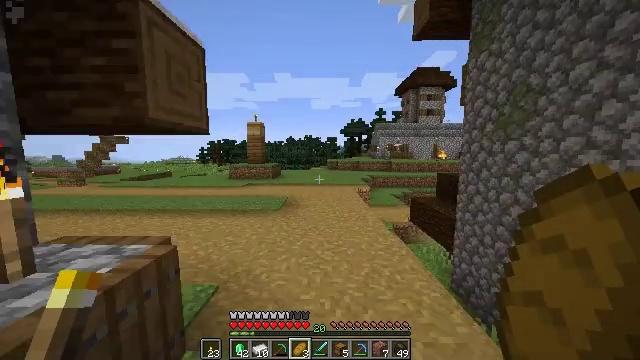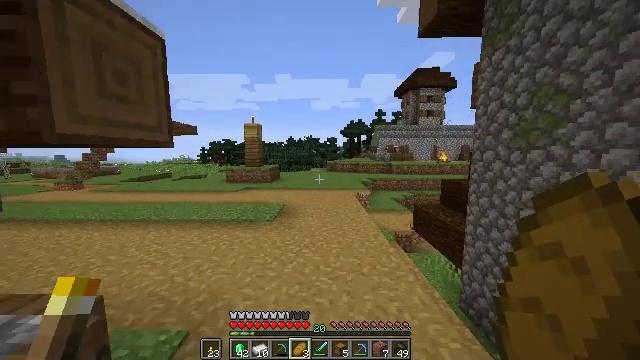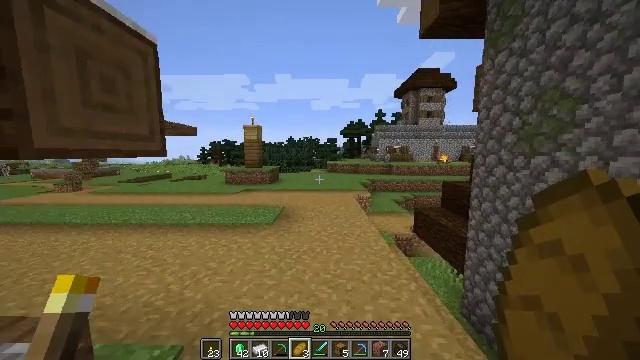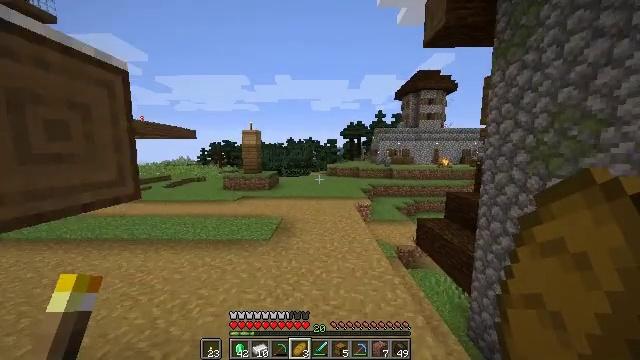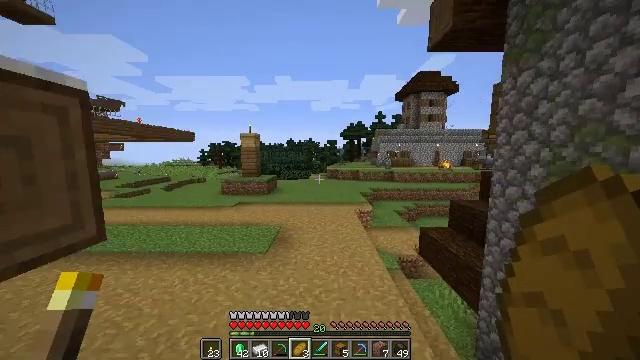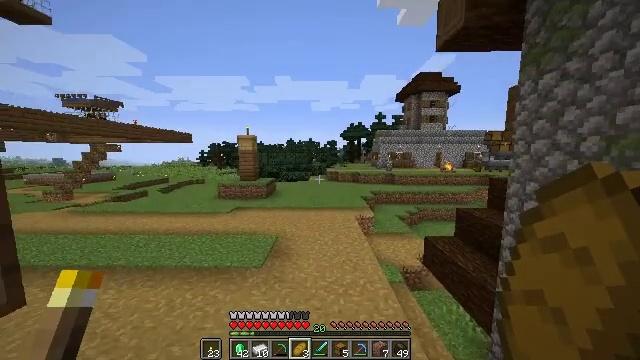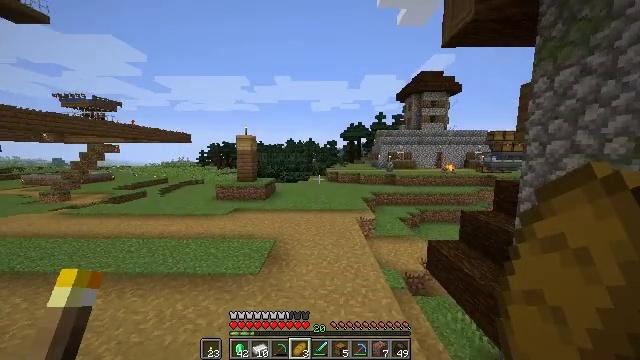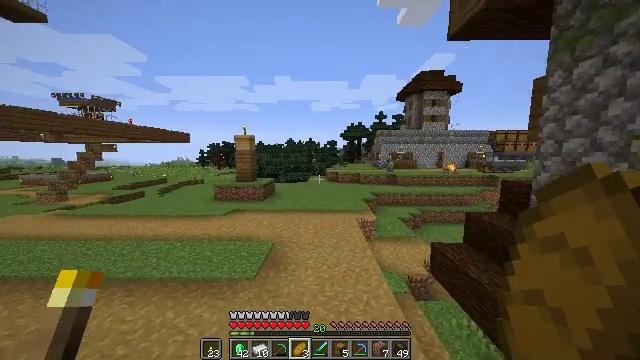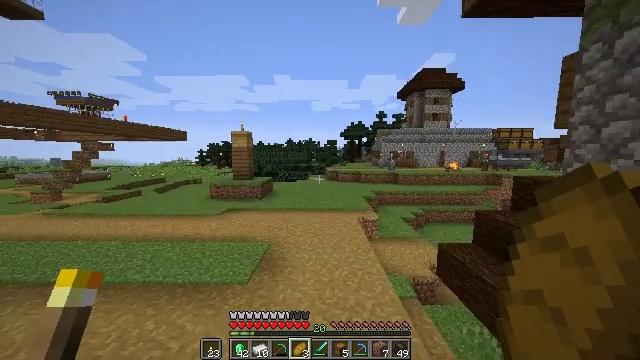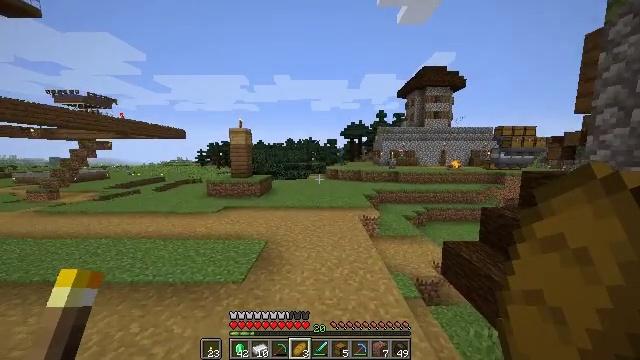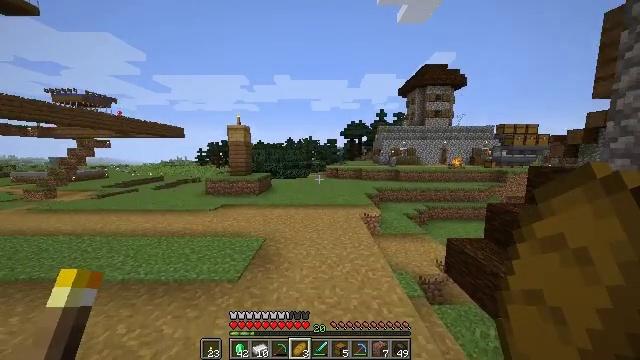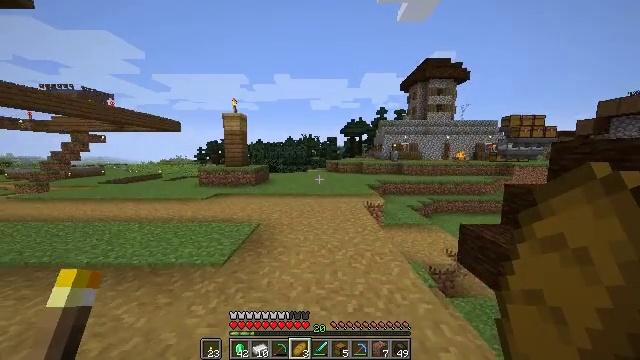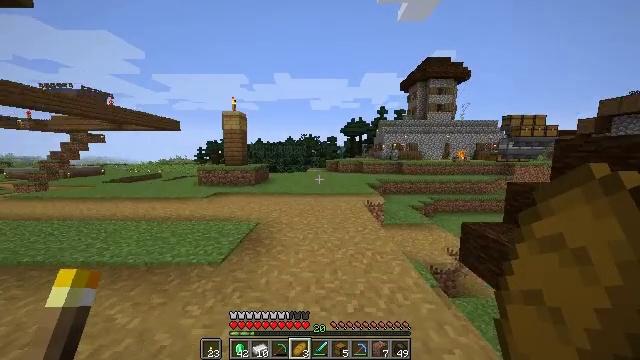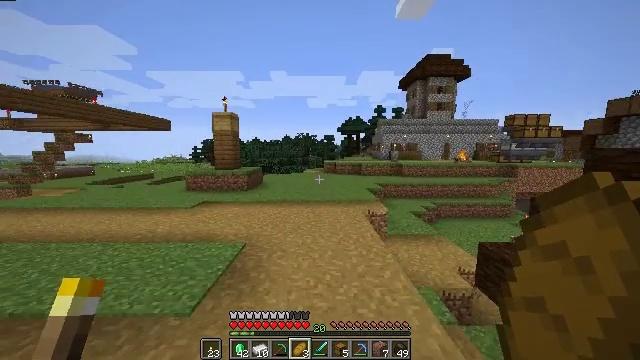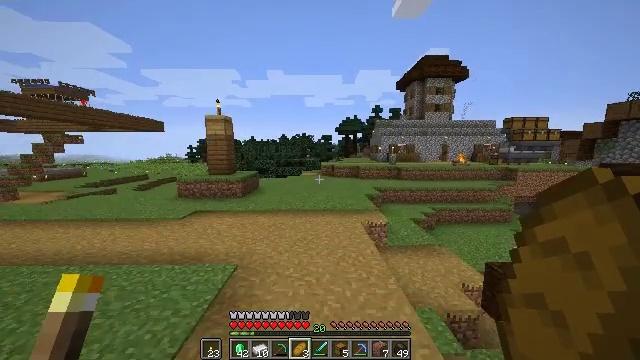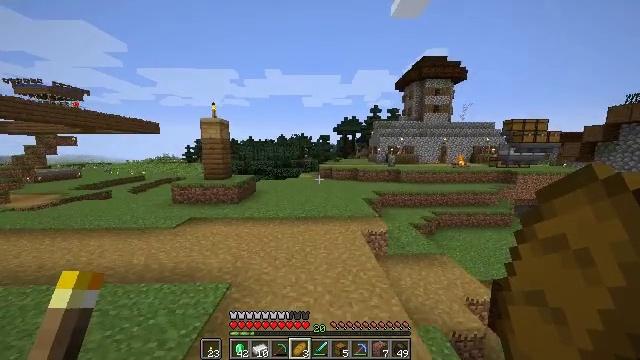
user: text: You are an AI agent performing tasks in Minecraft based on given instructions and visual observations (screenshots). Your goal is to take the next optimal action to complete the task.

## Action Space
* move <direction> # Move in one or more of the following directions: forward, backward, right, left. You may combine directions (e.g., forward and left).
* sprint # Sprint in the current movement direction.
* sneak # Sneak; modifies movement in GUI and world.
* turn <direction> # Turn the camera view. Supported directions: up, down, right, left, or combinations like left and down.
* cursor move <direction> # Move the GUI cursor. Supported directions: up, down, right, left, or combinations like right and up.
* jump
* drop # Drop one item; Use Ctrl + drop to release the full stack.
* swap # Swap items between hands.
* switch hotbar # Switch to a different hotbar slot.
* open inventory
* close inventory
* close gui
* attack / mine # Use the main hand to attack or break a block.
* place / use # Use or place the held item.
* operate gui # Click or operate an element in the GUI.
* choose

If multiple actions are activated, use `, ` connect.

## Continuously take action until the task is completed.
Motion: motion action
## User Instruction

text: Use a crafting table to create an emerald.
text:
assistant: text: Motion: move forward, jump
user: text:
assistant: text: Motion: move forward, jump
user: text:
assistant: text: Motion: move forward, jump
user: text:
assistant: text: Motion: move forward, jump
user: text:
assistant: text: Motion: move forward, jump
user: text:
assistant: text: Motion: move forward, jump
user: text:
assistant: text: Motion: move forward, sprint, jump
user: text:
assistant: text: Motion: move forward, sprint, jump
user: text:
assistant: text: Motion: move forward, sprint, jump
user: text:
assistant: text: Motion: move forward, jump
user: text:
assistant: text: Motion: move forward, jump
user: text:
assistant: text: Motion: move forward, jump
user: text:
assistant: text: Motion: move forward, jump
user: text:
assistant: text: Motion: move forward, sprint, jump
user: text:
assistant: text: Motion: move forward, sprint, jump
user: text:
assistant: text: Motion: move forward, sprint, jump
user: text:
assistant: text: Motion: move forward, sprint, jump
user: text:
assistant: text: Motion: move forward, jump
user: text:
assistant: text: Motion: move forward, jump
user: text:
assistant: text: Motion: move forward, jump
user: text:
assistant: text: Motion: move forward, jump
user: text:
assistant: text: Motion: move forward, jump
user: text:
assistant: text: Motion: move forward, turn right, jump
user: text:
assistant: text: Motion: move forward, sprint, turn right, jump
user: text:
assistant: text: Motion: move forward, sprint, turn right and down, jump
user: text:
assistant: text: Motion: move forward, sprint, turn right and down, jump
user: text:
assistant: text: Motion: move forward, turn right, jump
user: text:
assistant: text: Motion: move forward, turn right, jump
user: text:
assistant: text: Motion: move forward, turn right, jump
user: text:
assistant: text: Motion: move forward, turn right, jump